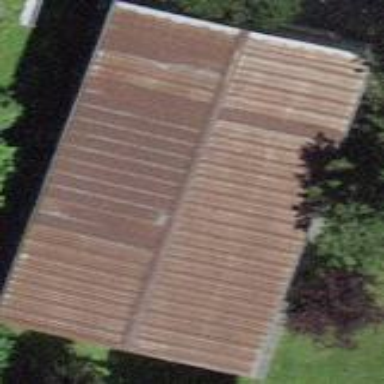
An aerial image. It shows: Warehouse building.